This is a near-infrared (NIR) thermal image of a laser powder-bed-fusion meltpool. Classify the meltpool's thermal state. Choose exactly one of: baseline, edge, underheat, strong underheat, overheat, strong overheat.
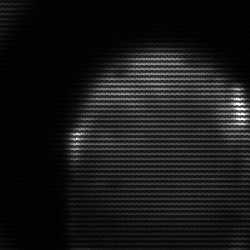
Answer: edge